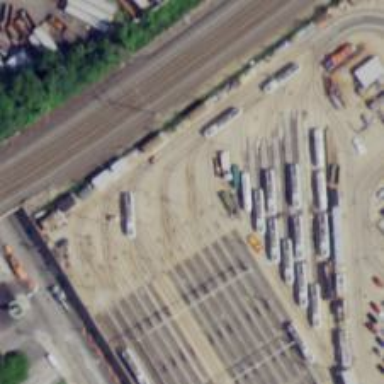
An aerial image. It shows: Tram railway service yard with electrified contact line.